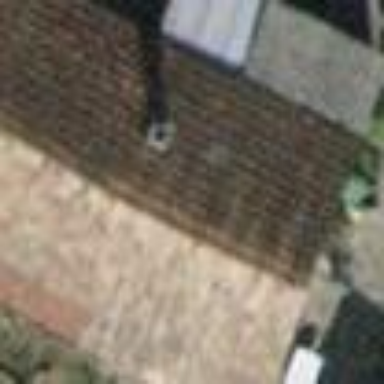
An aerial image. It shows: Shed building.